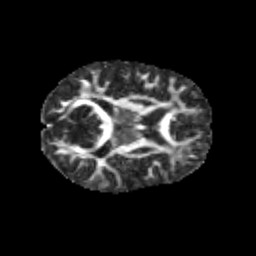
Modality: FA
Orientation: axial
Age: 9
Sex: male
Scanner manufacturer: siemens
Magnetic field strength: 3 T
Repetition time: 3.8 s
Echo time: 0.07 s